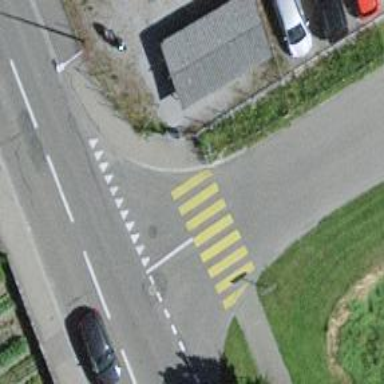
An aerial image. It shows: Zebra crossing on the road.